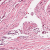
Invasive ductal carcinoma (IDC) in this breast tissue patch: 1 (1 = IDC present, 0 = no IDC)